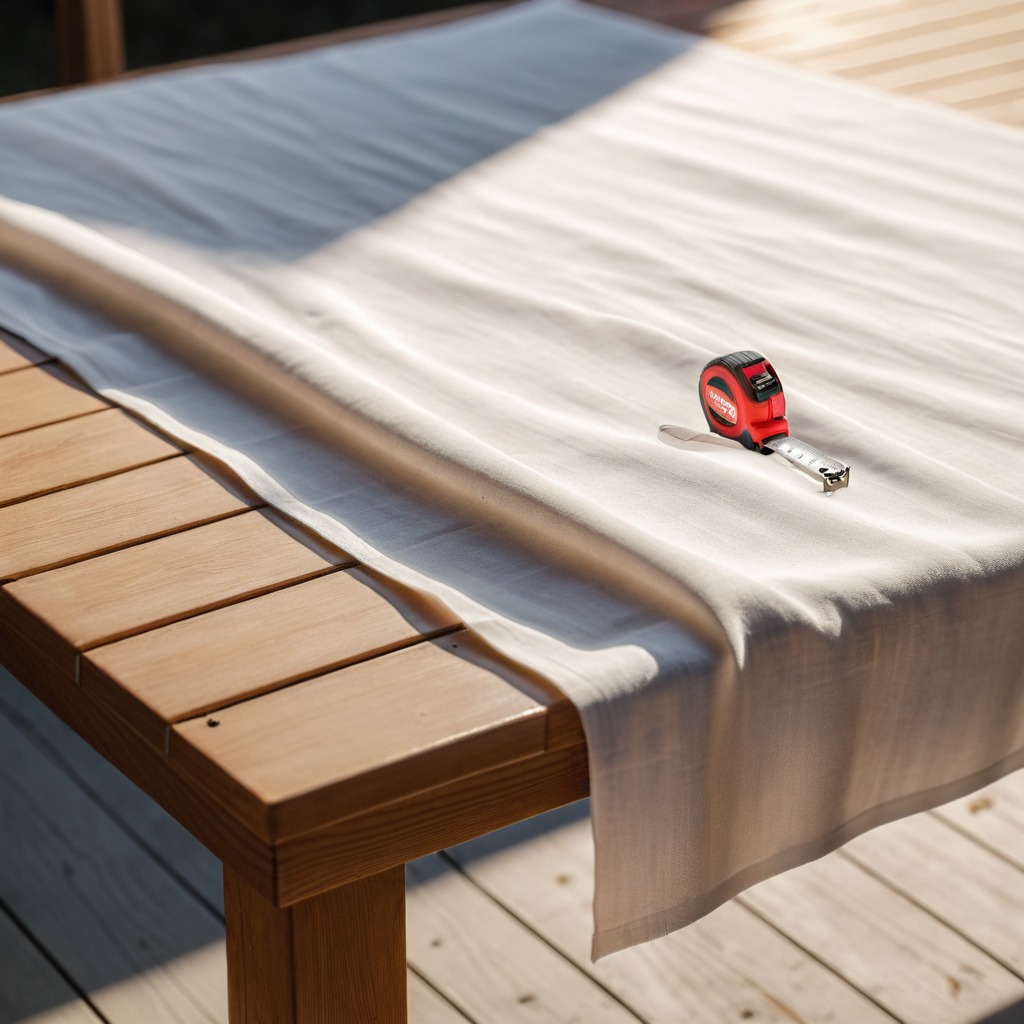
A measuring tape lying on a wooden table.